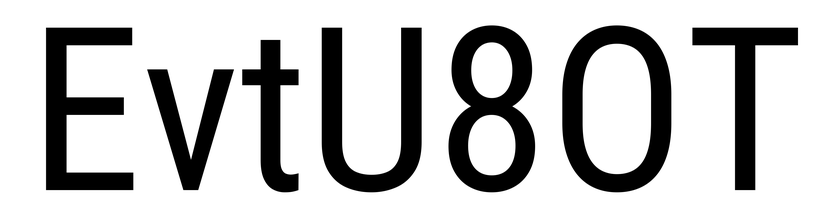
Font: Roboto_Condensed_Regular